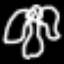
Label: angel